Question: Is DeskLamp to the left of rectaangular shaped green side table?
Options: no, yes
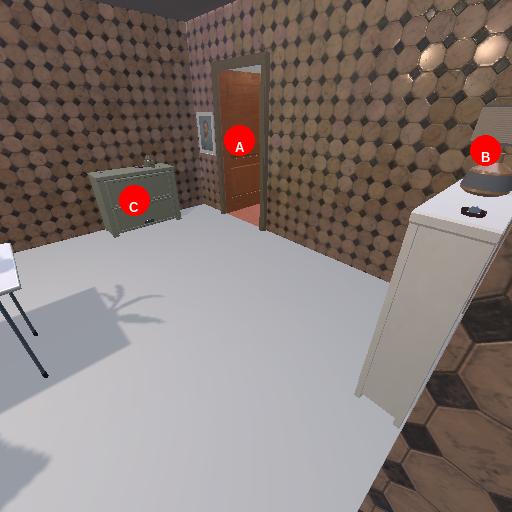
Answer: no